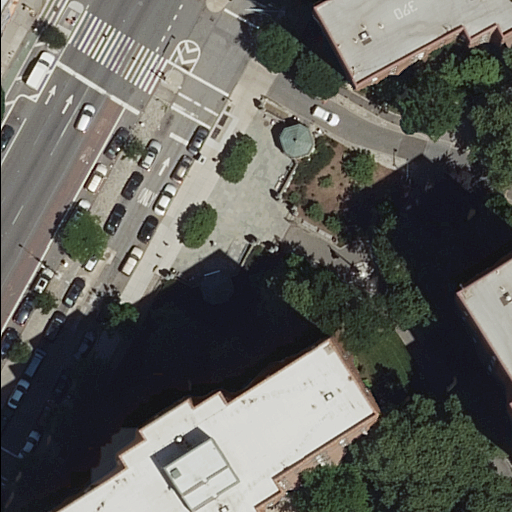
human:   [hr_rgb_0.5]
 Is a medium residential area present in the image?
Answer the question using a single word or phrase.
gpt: no

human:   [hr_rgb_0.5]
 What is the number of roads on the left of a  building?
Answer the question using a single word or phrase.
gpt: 15

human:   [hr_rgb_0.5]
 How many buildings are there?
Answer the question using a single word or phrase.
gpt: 4

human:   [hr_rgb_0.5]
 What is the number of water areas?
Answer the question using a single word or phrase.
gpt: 0

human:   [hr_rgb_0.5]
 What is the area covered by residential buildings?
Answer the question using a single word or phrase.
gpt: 1605m2

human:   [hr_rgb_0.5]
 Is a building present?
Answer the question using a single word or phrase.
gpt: yes

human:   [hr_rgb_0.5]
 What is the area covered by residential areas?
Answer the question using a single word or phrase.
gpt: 9624m2

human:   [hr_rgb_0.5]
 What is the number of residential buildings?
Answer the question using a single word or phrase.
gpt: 4

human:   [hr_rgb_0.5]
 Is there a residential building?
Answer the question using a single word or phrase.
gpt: yes

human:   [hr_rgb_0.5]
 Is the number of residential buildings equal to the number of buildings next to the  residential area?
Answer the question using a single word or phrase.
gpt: yes

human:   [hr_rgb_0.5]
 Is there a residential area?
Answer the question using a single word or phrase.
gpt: yes

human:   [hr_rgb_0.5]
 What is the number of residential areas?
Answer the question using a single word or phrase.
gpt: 1

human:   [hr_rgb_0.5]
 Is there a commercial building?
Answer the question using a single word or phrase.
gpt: no

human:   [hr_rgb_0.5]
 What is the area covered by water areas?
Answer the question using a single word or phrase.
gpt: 0m2

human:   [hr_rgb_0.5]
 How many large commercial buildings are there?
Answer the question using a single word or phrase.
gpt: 0

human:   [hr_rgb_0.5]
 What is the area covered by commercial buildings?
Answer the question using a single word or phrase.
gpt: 0m2

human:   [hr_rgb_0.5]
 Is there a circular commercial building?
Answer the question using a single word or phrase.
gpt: no

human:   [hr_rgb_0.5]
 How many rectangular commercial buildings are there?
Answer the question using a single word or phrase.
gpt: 0

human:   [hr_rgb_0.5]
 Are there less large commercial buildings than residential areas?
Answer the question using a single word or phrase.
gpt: yes

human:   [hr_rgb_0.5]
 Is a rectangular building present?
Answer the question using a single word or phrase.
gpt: yes

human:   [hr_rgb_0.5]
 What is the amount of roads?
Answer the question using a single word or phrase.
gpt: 15

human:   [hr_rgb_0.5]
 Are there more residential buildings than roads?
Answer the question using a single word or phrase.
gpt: no

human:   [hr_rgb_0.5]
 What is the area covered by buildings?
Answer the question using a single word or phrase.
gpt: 1605m2

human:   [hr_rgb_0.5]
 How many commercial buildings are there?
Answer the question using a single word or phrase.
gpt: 0

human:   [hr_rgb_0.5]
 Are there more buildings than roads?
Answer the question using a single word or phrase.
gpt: no

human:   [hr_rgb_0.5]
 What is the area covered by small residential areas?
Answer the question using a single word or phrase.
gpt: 0m2

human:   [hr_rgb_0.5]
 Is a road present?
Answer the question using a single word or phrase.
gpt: yes

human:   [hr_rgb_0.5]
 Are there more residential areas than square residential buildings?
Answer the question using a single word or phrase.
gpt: yes

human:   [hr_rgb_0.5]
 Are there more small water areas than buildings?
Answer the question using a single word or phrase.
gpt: no

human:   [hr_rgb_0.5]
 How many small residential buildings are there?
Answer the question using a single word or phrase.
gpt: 2

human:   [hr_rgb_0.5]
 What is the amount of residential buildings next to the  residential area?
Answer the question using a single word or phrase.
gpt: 4

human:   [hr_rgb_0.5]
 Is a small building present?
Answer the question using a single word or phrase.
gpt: yes

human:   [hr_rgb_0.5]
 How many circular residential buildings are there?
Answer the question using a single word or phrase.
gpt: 0

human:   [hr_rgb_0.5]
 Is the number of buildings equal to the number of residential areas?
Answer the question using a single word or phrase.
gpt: no

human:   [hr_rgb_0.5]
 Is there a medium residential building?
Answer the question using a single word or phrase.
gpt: yes

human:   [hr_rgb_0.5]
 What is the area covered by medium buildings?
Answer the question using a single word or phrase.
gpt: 470m2

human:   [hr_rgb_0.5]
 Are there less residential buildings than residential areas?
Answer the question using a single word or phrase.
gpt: no

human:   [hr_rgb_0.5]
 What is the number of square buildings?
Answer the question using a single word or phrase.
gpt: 0

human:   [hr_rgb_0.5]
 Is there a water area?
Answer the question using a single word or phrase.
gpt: no

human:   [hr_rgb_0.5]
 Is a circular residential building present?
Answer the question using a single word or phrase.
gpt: no

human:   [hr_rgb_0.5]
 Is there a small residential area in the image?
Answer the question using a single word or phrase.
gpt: no

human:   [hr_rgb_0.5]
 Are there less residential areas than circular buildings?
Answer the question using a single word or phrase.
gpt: no

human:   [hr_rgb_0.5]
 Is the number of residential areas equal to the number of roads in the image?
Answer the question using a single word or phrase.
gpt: no

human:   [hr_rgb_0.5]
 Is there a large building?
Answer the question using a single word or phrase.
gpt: yes

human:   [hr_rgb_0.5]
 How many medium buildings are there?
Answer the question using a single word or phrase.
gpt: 1

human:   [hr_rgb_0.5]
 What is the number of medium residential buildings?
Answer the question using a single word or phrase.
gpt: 1

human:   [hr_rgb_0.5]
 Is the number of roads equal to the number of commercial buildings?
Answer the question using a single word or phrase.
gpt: no

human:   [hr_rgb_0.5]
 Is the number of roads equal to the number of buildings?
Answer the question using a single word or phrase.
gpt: no

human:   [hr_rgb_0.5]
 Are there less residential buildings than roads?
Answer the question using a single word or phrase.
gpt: yes

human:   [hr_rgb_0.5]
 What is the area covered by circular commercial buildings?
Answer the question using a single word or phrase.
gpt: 0m2

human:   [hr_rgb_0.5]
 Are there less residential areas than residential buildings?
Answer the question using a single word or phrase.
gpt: yes

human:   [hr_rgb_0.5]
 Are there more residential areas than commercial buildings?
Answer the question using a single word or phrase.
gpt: yes

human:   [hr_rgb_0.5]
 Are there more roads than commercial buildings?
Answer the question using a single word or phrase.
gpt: yes

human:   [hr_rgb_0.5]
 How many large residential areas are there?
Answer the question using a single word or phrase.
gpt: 1

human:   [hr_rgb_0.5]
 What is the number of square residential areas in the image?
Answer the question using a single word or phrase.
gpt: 0

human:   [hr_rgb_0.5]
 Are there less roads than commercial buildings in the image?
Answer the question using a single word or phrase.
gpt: no

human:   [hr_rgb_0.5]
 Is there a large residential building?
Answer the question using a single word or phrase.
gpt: yes

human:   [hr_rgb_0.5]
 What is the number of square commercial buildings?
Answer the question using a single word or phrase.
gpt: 0

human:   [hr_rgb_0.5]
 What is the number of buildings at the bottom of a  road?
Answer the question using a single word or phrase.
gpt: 2

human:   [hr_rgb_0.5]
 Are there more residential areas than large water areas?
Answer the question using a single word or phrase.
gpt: yes

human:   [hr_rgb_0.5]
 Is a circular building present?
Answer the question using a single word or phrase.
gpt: no

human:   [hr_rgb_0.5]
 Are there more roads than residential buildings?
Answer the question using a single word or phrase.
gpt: yes

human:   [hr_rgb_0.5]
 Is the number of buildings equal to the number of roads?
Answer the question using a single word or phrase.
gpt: no

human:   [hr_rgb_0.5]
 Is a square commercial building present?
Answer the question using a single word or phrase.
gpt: no